Question:
Why is there space(marked in red color) before the letter 'a', even if I added padding as 0px?
'''
<span style="margin:0;padding:0;border:1px solid blue;font-size:128px">a</span>
'''
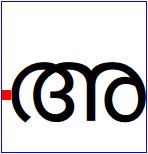
Answer: That space is part of the font. Use a negative 'letter-spacing' 'margin-left' on it in order to remove it.
<URL>
this only moves the entire span a few px back. In reality, the space is still there and cannot be properly removed.